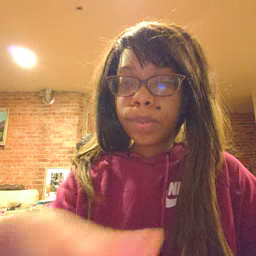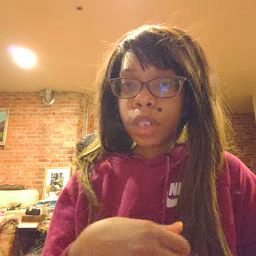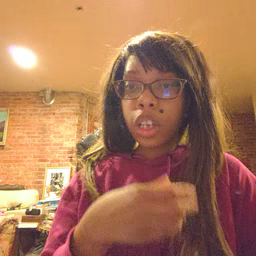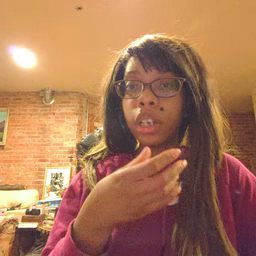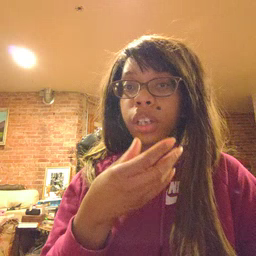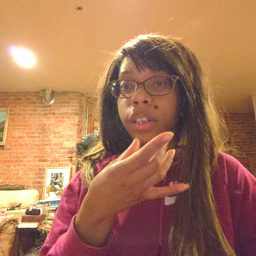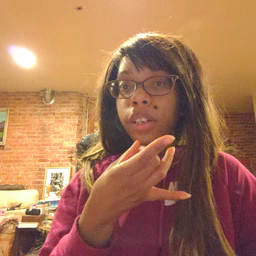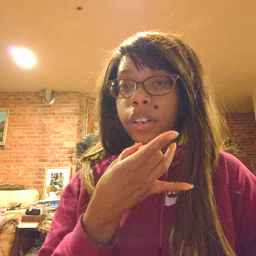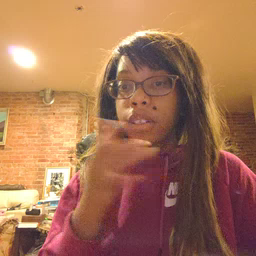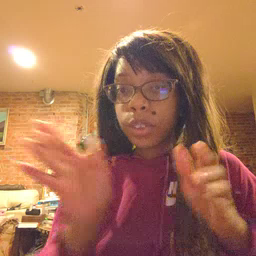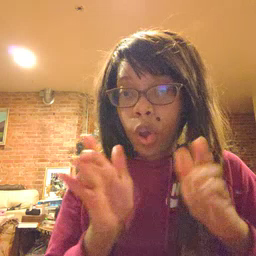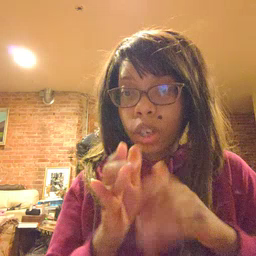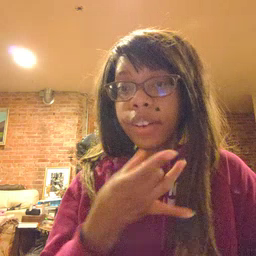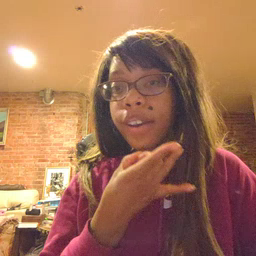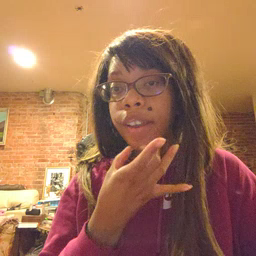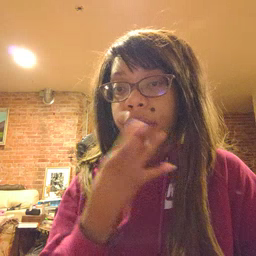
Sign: lamp